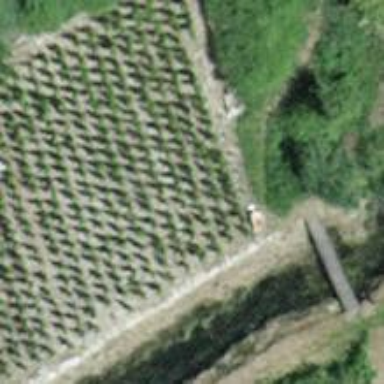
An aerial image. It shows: Vineyard with grape crops.